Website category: sports
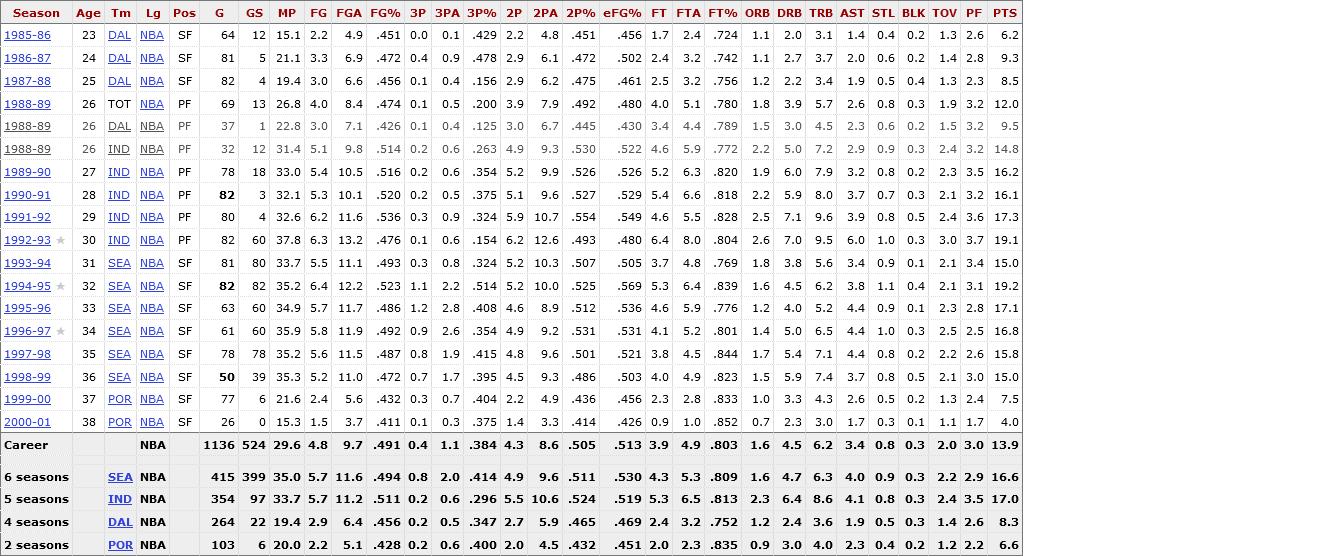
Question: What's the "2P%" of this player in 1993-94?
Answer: .507

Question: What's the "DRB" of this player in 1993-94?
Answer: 3.8

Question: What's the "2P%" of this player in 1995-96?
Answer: .512

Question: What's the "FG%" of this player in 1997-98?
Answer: .487

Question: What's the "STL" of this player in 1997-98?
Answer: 0.8

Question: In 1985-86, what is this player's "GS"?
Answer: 12

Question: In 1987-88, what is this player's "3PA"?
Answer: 0.4

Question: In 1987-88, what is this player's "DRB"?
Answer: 2.2

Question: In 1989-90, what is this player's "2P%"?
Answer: .526

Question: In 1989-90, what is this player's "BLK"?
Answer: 0.2

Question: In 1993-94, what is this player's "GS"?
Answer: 80

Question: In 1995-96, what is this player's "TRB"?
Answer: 5.2

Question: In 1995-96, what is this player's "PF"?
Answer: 2.8

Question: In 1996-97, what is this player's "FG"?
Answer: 5.8

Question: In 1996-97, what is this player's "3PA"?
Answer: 2.6

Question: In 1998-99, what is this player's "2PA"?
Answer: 9.3

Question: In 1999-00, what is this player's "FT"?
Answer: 2.3

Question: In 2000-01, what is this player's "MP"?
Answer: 15.3

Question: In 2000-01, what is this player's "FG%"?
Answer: .411

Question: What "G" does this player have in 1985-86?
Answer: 64

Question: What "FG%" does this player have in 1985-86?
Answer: .451

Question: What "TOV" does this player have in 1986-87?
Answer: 1.4

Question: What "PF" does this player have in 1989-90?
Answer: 3.5

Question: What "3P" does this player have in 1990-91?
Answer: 0.2

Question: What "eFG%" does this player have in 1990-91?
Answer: .529

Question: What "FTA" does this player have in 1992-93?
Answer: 8.0

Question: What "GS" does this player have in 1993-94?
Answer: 80

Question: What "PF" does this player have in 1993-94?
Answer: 3.4

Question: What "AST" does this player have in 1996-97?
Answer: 4.4

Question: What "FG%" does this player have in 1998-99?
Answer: .472

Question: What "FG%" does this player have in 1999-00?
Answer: .432

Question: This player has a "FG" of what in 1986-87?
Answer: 3.3

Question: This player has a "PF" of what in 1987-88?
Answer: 2.3

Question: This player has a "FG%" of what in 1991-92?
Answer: .536

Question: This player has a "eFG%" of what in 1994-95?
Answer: .569

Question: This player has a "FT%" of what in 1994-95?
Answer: .839

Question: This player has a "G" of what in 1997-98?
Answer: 78

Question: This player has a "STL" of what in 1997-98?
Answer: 0.8

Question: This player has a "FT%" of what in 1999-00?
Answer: .833

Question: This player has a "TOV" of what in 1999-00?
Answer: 1.3

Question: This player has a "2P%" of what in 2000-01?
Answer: .414

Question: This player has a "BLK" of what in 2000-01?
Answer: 0.1

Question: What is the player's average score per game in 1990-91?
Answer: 16.1

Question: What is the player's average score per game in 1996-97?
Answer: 16.8

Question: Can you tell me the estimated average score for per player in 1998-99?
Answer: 15.0

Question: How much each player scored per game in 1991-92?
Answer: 17.3

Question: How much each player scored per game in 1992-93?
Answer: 19.1

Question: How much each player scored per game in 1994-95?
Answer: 19.2

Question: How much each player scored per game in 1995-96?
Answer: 17.1

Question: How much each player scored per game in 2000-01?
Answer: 4.0

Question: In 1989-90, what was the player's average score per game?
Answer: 16.2

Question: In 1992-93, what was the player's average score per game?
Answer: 19.1

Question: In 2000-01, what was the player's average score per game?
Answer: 4.0